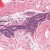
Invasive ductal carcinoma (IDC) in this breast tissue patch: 0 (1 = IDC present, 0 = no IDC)